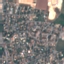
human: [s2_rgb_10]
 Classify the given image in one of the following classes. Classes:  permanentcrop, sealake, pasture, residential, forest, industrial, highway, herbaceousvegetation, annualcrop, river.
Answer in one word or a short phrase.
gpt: Residential